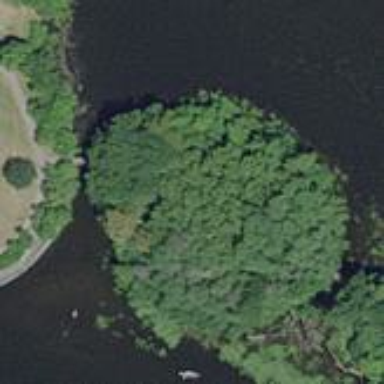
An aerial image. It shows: Islet covered with woodland.